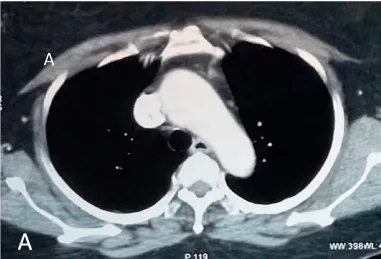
Follow up contrast-enhanced CT in 20th February 2020 Figures.
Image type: radiology (ct)